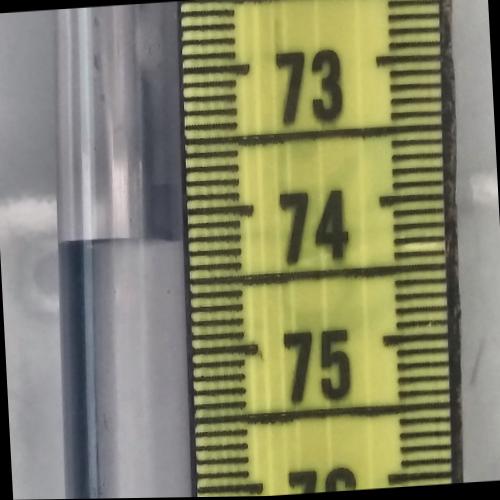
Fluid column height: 74.2 cm